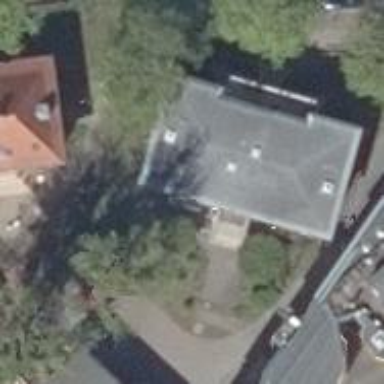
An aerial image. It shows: Historic yellow apartment building with flat gray tar paper roof.